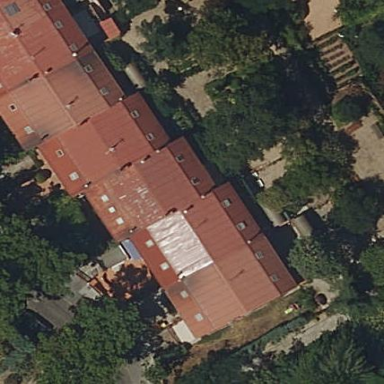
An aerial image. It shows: Terrace building.